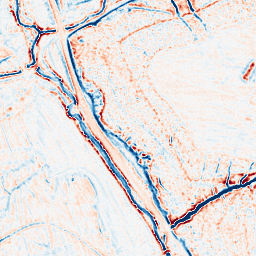
Category: edge_preserving
Decomposition family: bilateral
Decomposition parameters: d: 9
sigma_color: 25
sigma_space: 150
Upsampling method: linear_exact
Upsampling parameters: scale: 4
Upsampling scale: 4